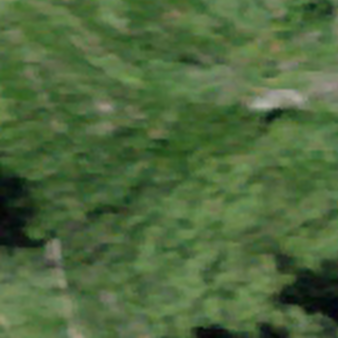
Label: other